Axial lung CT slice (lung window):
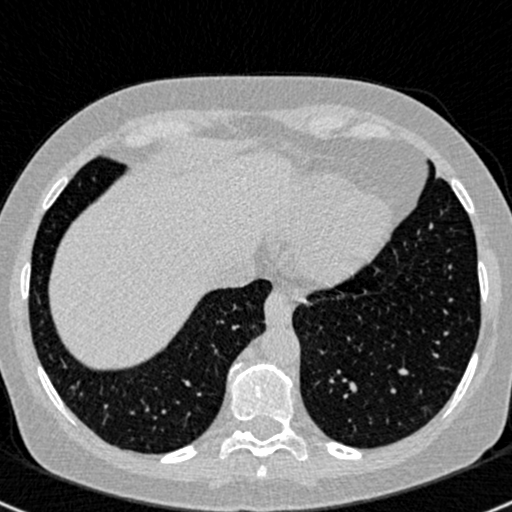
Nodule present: no